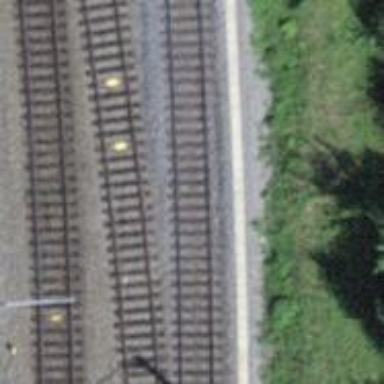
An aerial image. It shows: Railway with electrified contact lines. There are two tracks.